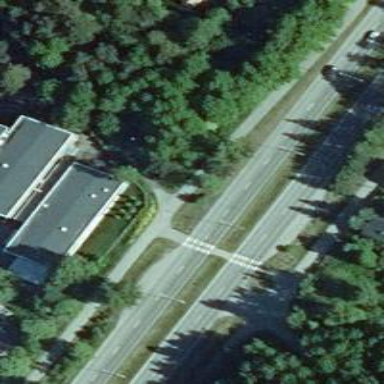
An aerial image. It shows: Asphalt road classified as primary highway.